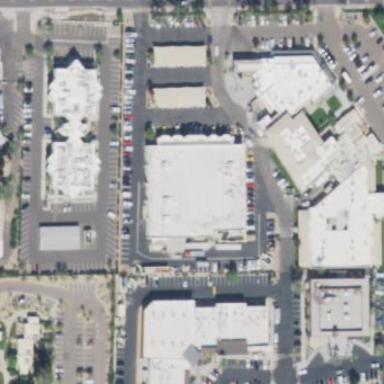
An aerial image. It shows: Supermarket building.